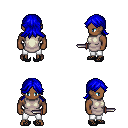
a pixel art fantasy rpg character, male body template, human, dark skin, white tunic, white pants, blue loose hair, ghillies, dagger, four views (front, back, left, right), 2x2 character sprite sheet, small pixel art, hard edges, no anti-aliasing